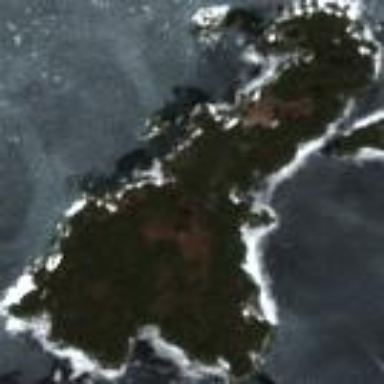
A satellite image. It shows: Islet.